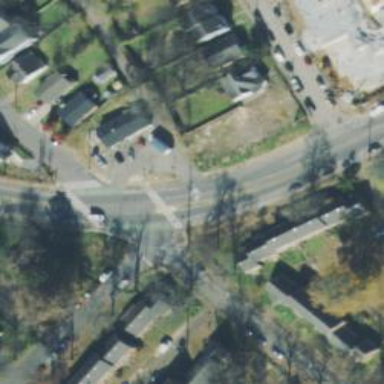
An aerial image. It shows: Unmarked crossing on footway.